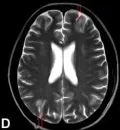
MRI Brain-T2 hyperintensity in left frontal and right parietal region.
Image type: radiology (mri)